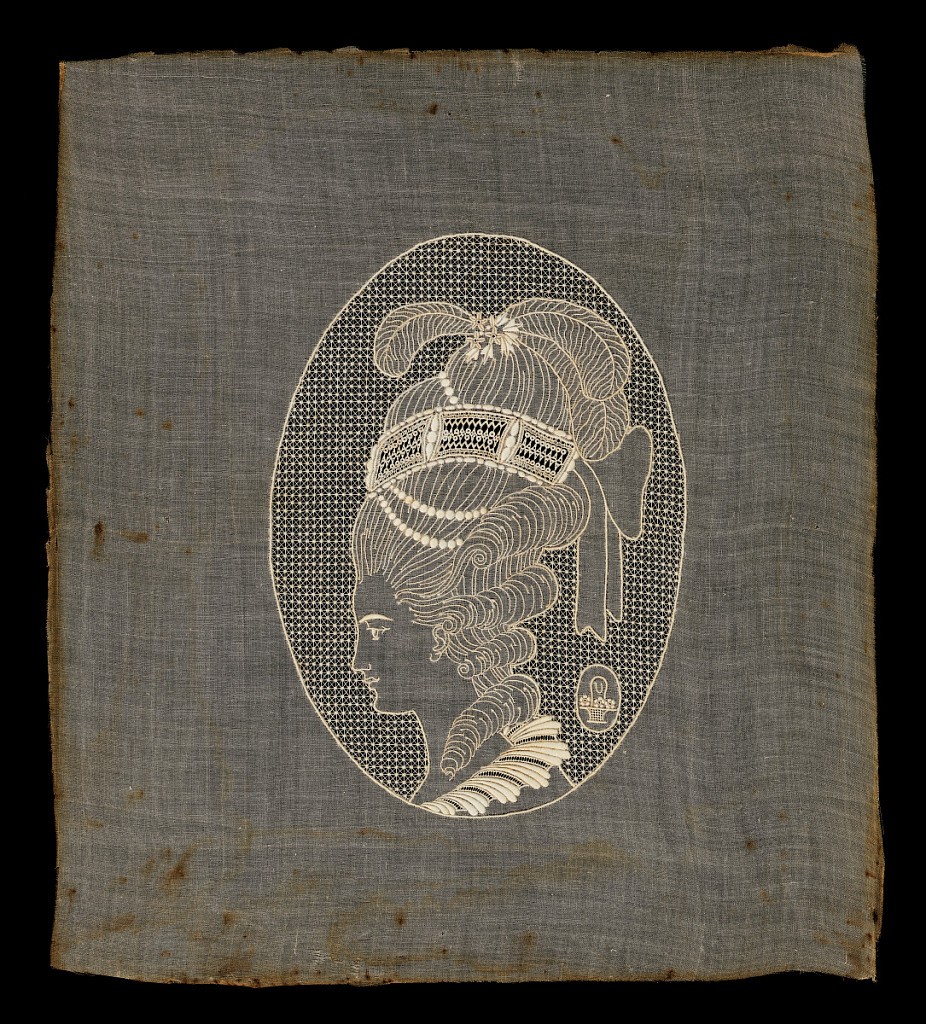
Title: Medallion
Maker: H.C. Ulrich
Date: ca. 1915
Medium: cotton Technique: withdrawn element with embroidery
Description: Embroidered portrait medallion of a woman in profile showing an elaborate powdered wig topped with pearl, plumes and a large bow. Maker's initial "U" inside a small medallion containing a handled basket is on the bottom right.